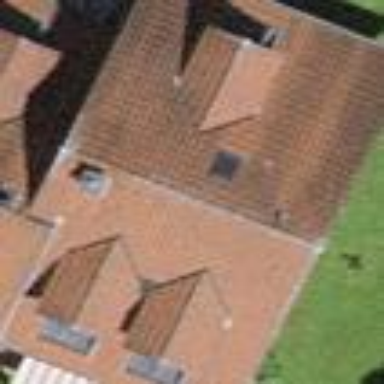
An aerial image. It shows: House with gabled roof that runs across the building.